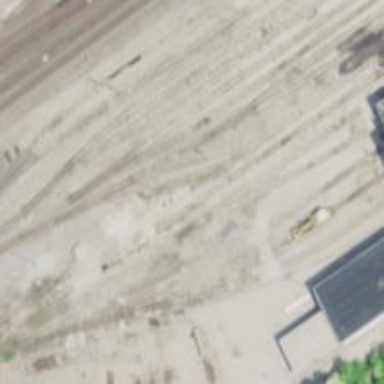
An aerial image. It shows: Railway yard in service.